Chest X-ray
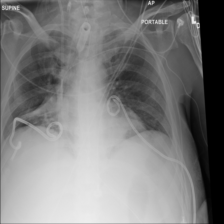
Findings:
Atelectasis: negative
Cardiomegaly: negative
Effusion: negative
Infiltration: negative
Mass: negative
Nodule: negative
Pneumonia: negative
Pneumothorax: negative
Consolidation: negative
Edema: negative
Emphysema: negative
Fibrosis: negative
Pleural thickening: negative
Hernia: negative